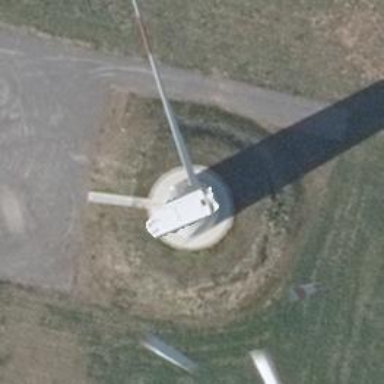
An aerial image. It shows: Wind generator powered by horizontal-axis wind turbine.